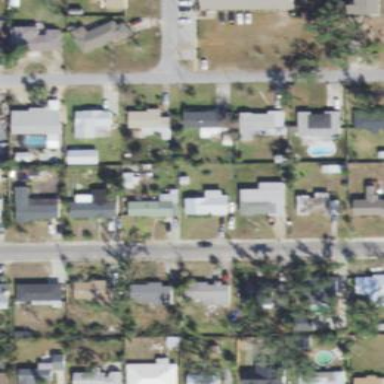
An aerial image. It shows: This residential area consists of single-family homes.